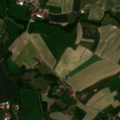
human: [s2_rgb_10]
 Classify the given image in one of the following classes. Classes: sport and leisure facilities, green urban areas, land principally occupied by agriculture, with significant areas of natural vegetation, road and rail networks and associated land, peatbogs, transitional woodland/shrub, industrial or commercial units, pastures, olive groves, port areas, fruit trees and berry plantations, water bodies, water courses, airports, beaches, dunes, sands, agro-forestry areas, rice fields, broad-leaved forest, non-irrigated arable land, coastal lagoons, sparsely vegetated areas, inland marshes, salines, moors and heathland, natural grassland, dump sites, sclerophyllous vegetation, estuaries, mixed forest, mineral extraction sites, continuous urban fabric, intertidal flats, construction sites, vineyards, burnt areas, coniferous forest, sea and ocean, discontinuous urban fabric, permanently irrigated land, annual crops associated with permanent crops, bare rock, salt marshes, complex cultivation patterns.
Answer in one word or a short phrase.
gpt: discontinuous urban fabric, non-irrigated arable land, complex cultivation patterns